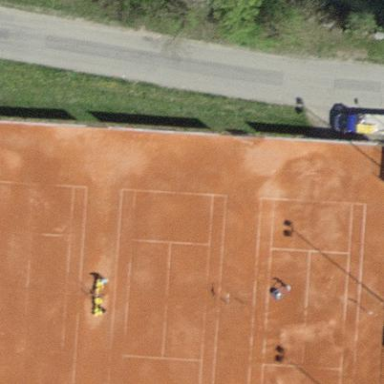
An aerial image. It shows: Tennis court on pitch.